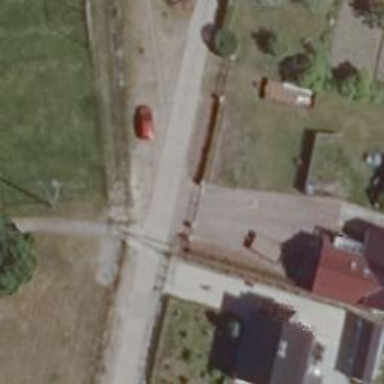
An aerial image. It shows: Residential road with concrete surface.